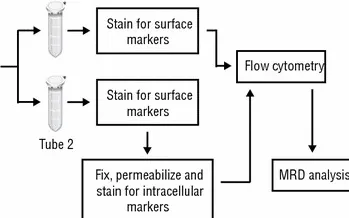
Minimal residual disease. A diagram of the protocol used to assess minimal residual disease shown in a. Bone marrow aspirates subjected to bulk red blood cell lysis and separated into 2 tubes. Each tube was incubated with an 8-marker antibody combination. Tube 1 was stained for surface markers only and tube 2 surface and intracellular markers. Minimal residual disease was then measured by flow cytometry merging data from each tube into one analysis. As shown in b plasma cells (PC) displayed a CD38high CD138int phenotype with low CD19 and CD45 expression indicative of an immature plasmablast (PC) population. By applying a cutoff value of 1 abnormal/clonal plasma cell per million nucleated event for MRD positivity (ie, 10-6 sensitivity threshold of MRD positivity), the bone marrow aspirate tested MRD negative. BM bone marrow, RBCs red blood cells, MRD minimal residual disease.
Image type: chart (chart)